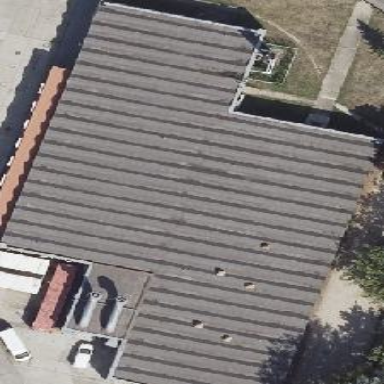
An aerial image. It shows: Industrial building with flat roof.